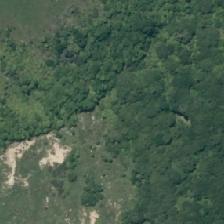
Land cover: indigenous_forest